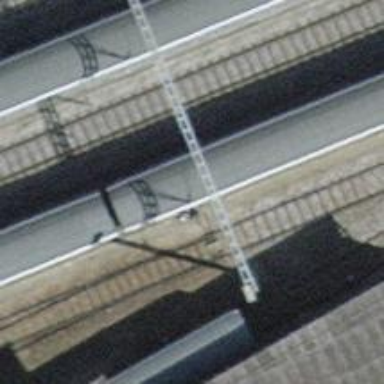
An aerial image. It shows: Railway switch with the turnout on the left side.